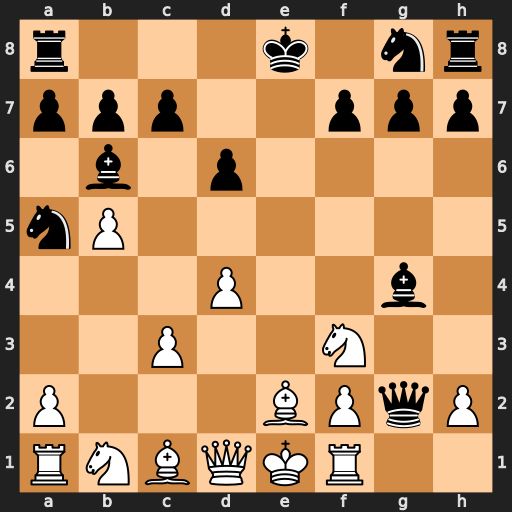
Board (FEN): r3k1nr/ppp2ppp/1b1p4/nP6/3P2b1/2P2N2/P3BPqP/RNBQKR2
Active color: w
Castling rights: Qkq
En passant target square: -
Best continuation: Rg1 Bxf3 Rxg2